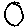
Label: circle